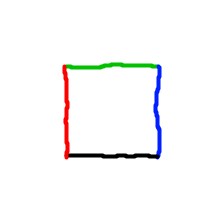
Shape: square